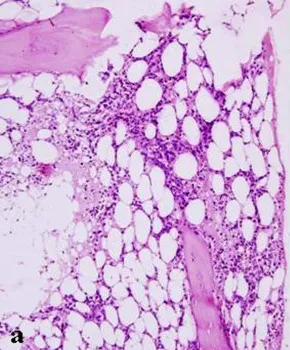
Photomicrograph of bone marrow trephine biopsy (case 1) shows hypocellular marrow spaces with 70% of fat cells. There are reduced numbers of hematopoietic cells with increased numbers of blasts (a, b).
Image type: pathology (h&e)